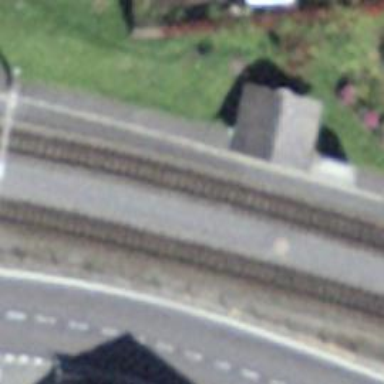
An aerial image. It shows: Narrow-gauge railway track with one electrified contact line.